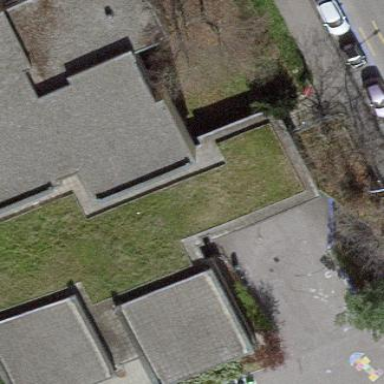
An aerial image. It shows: View of roof of building.